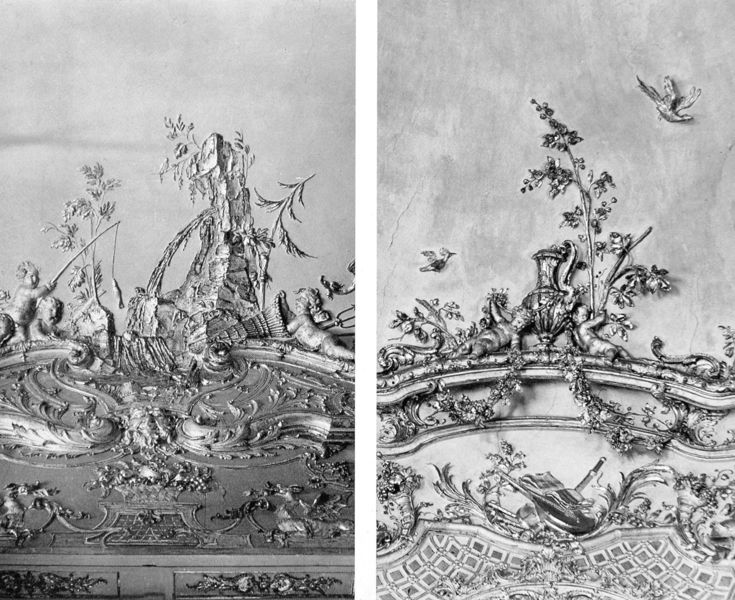
Titel: Amalienburg, Details Deckenstuck
Künstler: Johann Baptist Zimmermann
Standort: München
Institution: Schloß Nymphenburg
Schlagwörter: baum, blätter, felsen, flügel, himmel, meer, schatten, vogel, wasser, weiß, bäume, landschaft, ausschnitt, blumen, grau, holz, licht, schwarz, szene, blüten, gras, haus, hunde, schloss, tier, tiere, malerei, muster, ornament, wand, barock, mensch, messer, rahmen, silber, stein, taube, füllhorn, instrument, gräser, natur, vögel, zweige, gewässer, gitter, kirche, gold, decke, kind, klassizismus, girlande, musik, pflanze, pflanzen, rokoko, zart, fliegen, kinder, amphore, engel, früchte, kanne, krug, putte, putto, ranken, vase, relief, wellen, fotos, bogen, zwei, fels, rand, saal, figuren, kartusche, detail, dekor, figurativ, floral, ornamente, verzierung, korb, stuck, fein, gewächs, foto, fotografie, photographie, münchen, jugend, druck, radierung, angel, tanne, flora, girlanden, photo, fragment, villa, geometrisch, flöte, fisch, schnörkel, gesims, voluten, fasan, portikus, zimmermann, eros, malerie, löwe, mandoline, vegetabil, amor, putten, kupferstich, reliefs, putti, szenen, vierecke, urne, pflanzenornamentik, vegetabile formen, arabesken, brunne, baumstumpf, gabel, details, amoretten, angler, motive, angeln, jaus, rocaille, ausstattung, tuck, angelrute, spiegelsaal, chinoiserie, blattornament, amalienburg, photos, dreizack, cuvilles, rocaillen, roccaille, bandelwerk, deckenornament, deckenverzierung, buffrand, kangenschmuck, mistgabel, vegan, vse, instrumen, lätter, engal, #rocaille